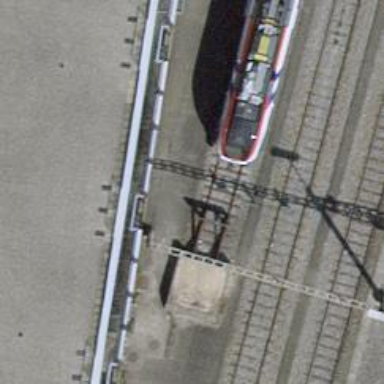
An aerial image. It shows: Railway buffer stop.